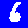
Digit: 6